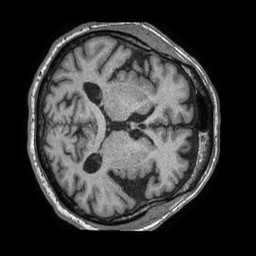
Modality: T1w
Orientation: axial
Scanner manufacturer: philips
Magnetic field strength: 1.5 T
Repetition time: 0.007552 s
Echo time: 0.003438 s